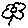
Label: flower